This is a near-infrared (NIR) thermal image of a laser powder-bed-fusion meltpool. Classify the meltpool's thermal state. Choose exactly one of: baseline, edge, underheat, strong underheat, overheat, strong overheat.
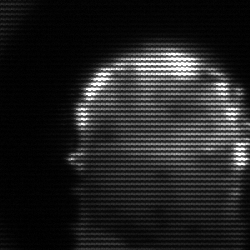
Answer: baseline